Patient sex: F
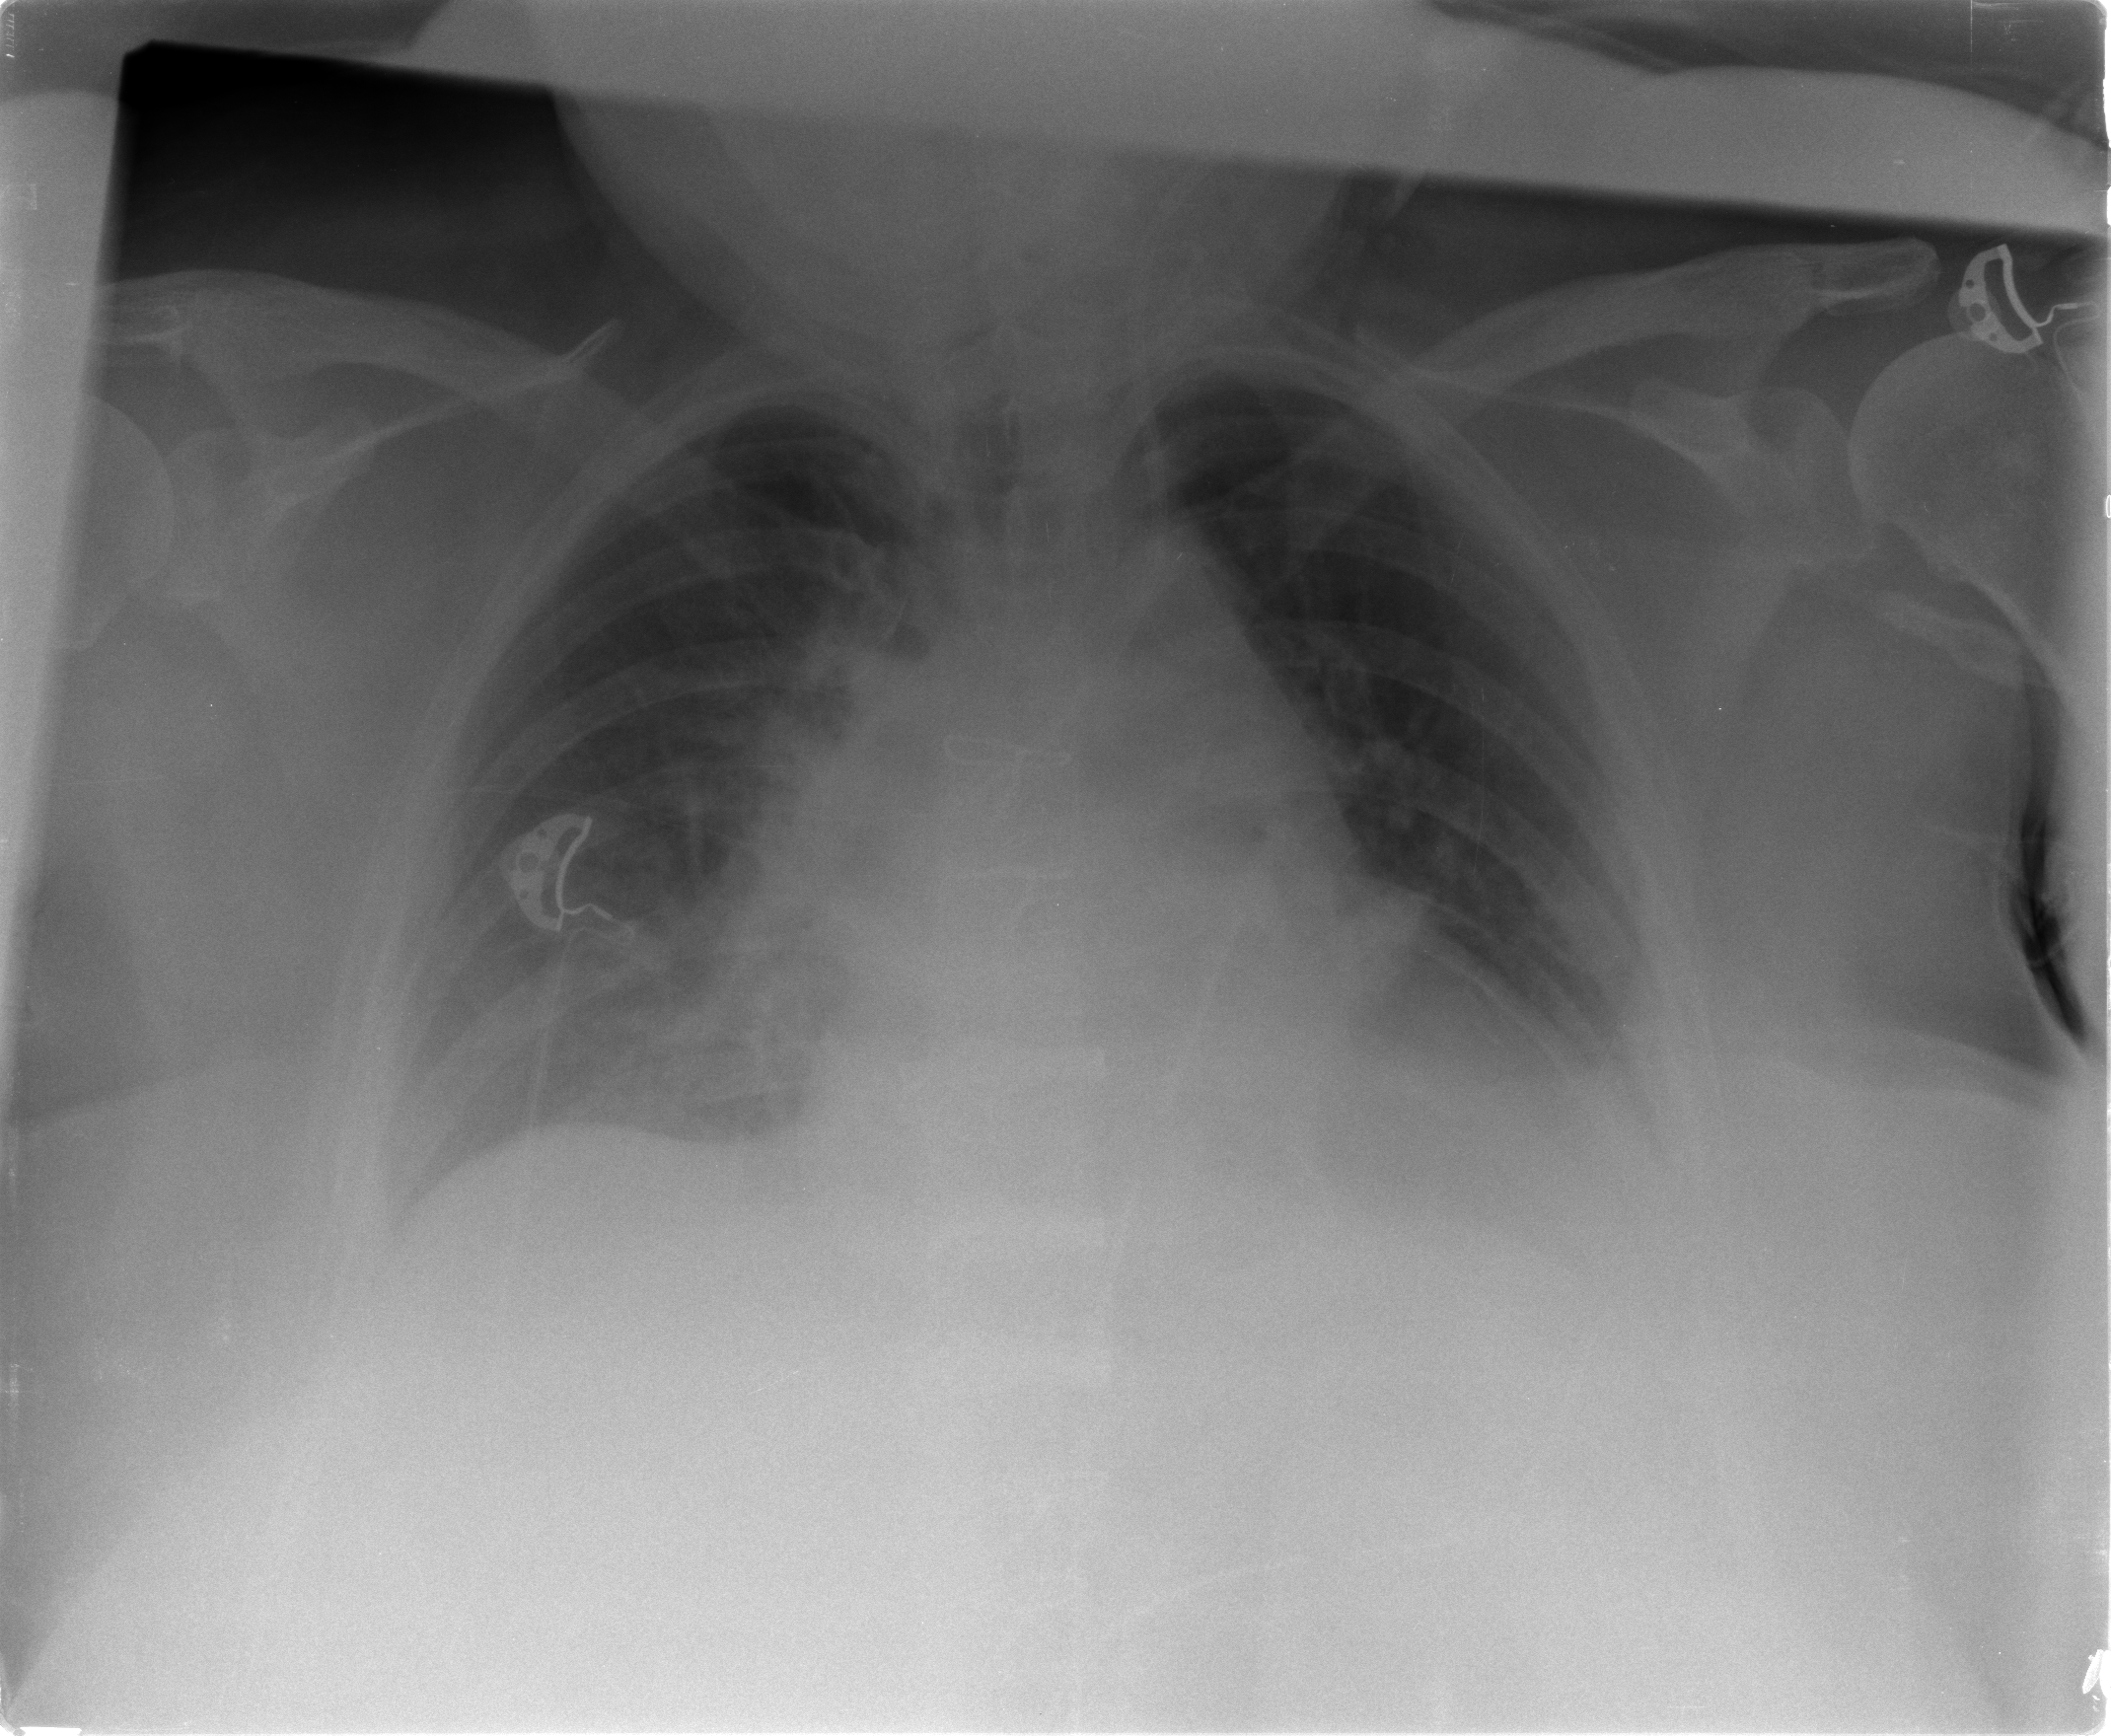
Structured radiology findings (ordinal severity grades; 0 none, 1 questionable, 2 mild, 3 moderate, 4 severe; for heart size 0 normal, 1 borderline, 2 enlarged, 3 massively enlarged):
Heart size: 2
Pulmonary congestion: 2
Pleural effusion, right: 0
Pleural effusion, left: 1
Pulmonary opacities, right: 0
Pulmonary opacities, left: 0
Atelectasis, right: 2
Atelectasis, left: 2